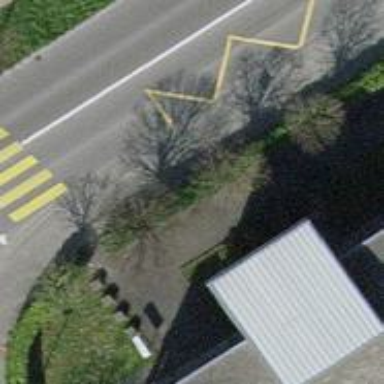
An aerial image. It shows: Bus stop with platform for public transport.